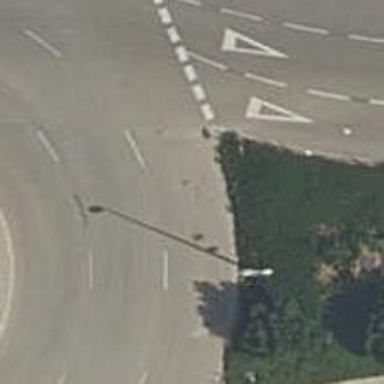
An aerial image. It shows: Road with "give way" sign.